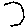
Label: hexagon